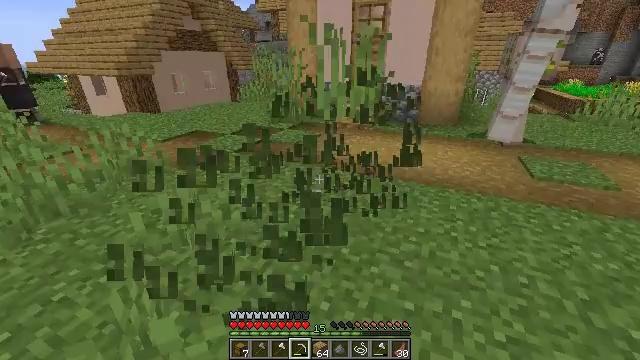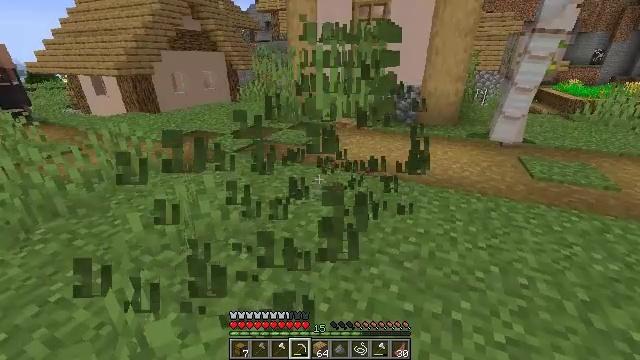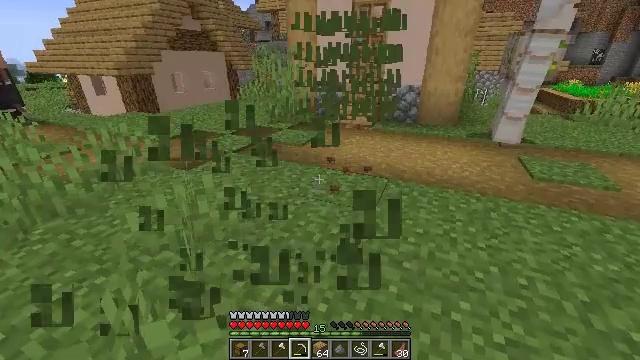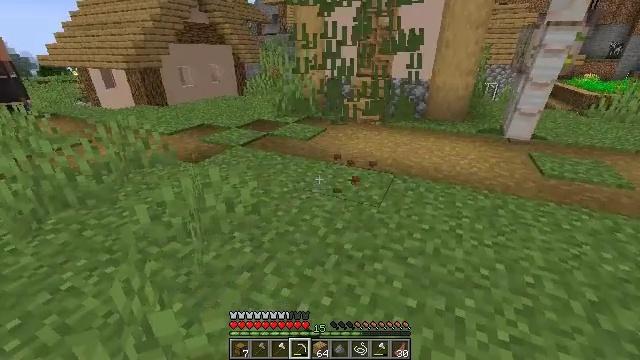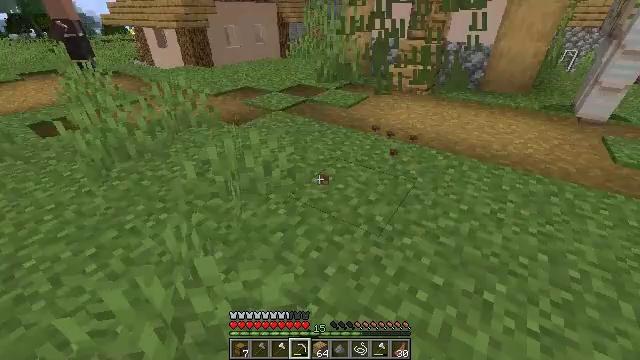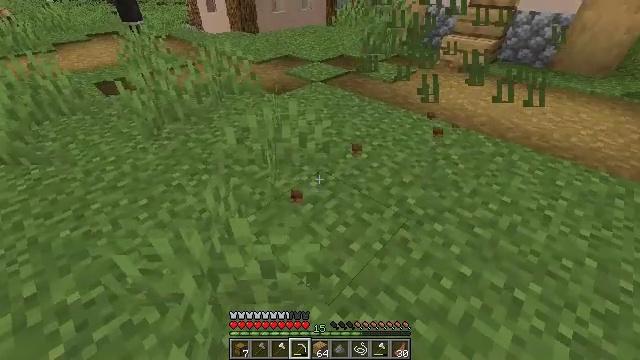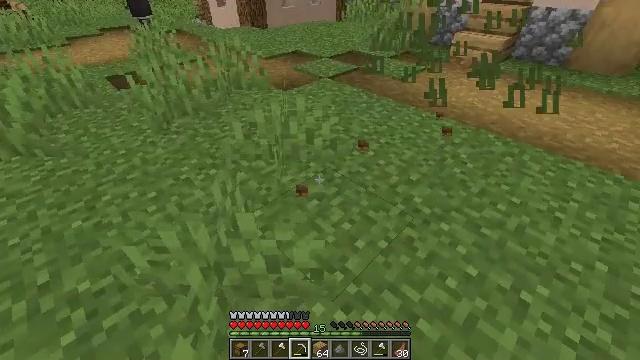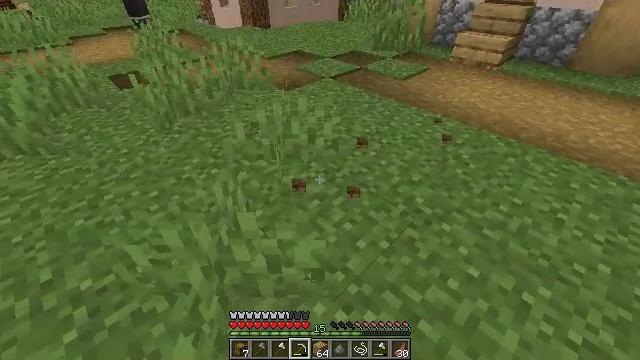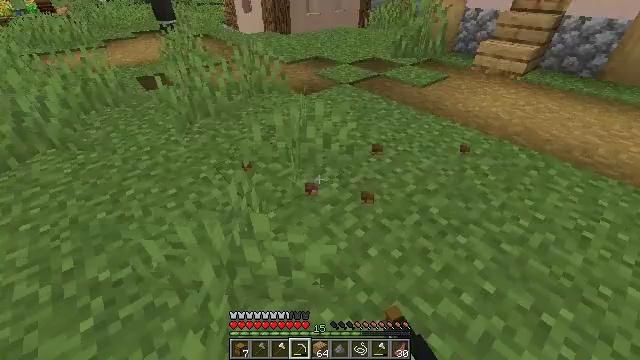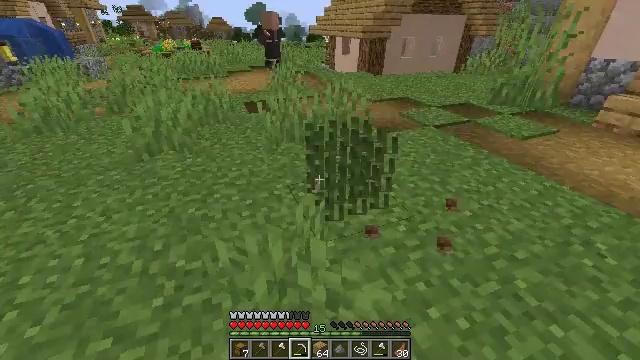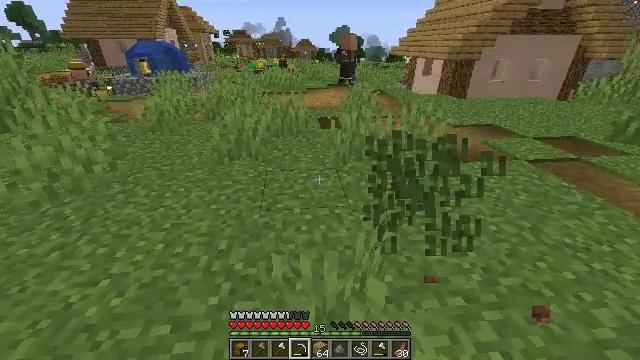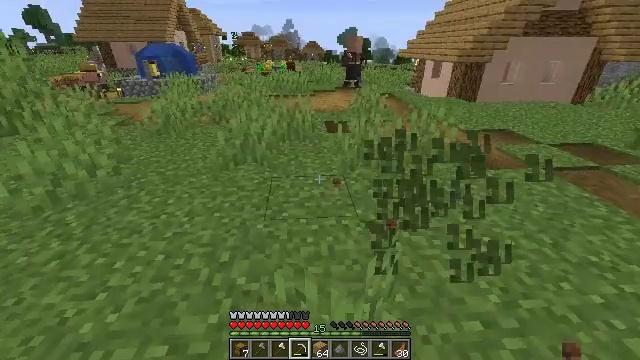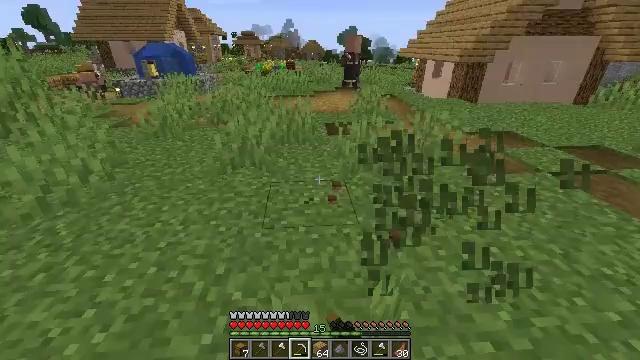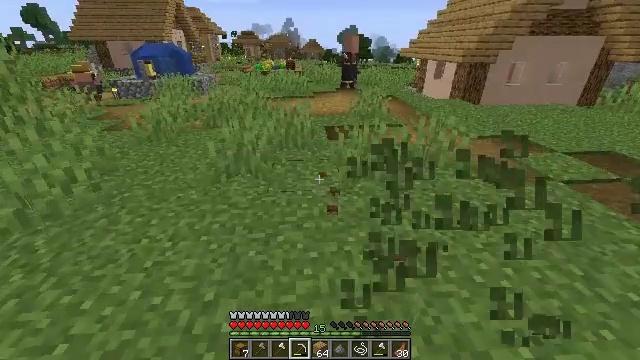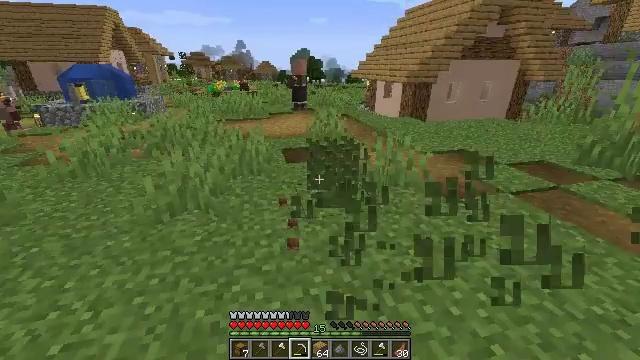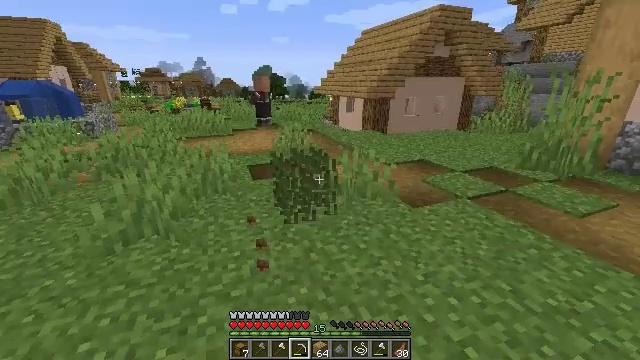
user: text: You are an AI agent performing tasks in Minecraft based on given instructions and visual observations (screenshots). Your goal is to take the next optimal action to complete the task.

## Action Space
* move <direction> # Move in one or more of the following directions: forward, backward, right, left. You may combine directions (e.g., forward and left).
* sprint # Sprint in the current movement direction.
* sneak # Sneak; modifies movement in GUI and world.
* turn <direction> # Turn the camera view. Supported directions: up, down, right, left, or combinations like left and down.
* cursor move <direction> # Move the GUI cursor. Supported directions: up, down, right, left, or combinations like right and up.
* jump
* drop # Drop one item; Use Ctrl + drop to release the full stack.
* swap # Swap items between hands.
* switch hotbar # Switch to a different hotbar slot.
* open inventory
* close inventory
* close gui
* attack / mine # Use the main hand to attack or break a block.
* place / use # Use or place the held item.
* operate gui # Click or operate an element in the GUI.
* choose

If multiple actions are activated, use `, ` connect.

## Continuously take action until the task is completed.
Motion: motion action
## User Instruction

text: Clear the ground by mining grass.
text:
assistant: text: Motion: no_op
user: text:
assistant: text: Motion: attack / mine
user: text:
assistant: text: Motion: turn left and down, attack / mine
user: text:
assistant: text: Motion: turn left and down, attack / mine
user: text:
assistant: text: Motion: turn left and down, attack / mine
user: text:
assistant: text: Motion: turn left
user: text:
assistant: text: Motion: attack / mine
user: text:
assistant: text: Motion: turn left and up, attack / mine
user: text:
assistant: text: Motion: turn left and up, attack / mine
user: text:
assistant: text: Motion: move forward, turn left and up
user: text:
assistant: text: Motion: move forward, turn left, attack / mine
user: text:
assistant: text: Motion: move forward, attack / mine
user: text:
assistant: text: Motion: move forward, attack / mine
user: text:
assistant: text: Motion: move forward, turn right and up, attack / mine
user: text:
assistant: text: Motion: turn right and up
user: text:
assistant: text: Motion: no_op
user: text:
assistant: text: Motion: attack / mine
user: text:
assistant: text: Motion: attack / mine
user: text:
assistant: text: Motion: attack / mine
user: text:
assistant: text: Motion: attack / mine
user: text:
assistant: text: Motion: no_op
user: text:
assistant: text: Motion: attack / mine
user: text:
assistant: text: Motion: attack / mine
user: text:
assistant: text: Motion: turn right and down, attack / mine
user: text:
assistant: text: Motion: turn right
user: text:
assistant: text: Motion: attack / mine
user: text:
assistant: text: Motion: attack / mine
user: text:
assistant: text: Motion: turn left, attack / mine
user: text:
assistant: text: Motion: turn left
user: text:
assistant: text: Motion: turn left, attack / mine